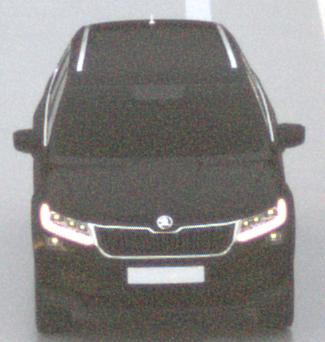
Make: Skoda
Model: Kodiaq 1.4 TSI
Detailed model: Kodiaq
Model produced from: 2017/03
Model produced until: 2018/05
Doors: 5
Color: black
Road condition: wet road
Daytime: sunrise or sunset
Contrast: low contrast